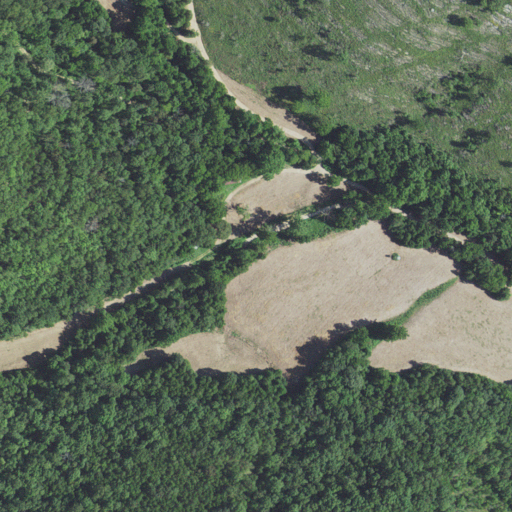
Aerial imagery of valley in Missouri named Board Tree Hollow containing deciduous forest, grassland, mixed forest, pasture, evergreen forest, shrub, and open development